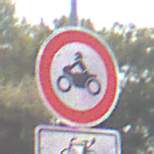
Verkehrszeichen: VerbotKraftraeder
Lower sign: EinspurigeFahrzeugeFrei6
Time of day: MorningAfternoon
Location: Outdoor (Nature)
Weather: PartlyCloudy
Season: NotSpecified
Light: Natural